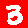
Digit: 3